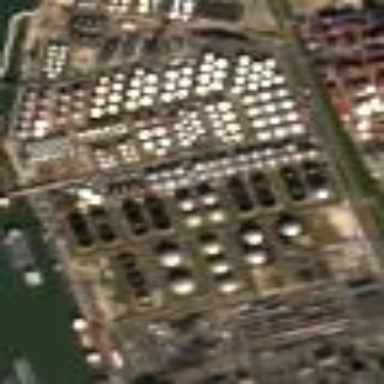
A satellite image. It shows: Industrial area specializing in chemical production. The cargo handled here is liquid bulk.